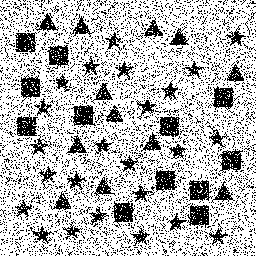
Squares: 12
Triangles: 12
Stars: 24
Total shapes: 48